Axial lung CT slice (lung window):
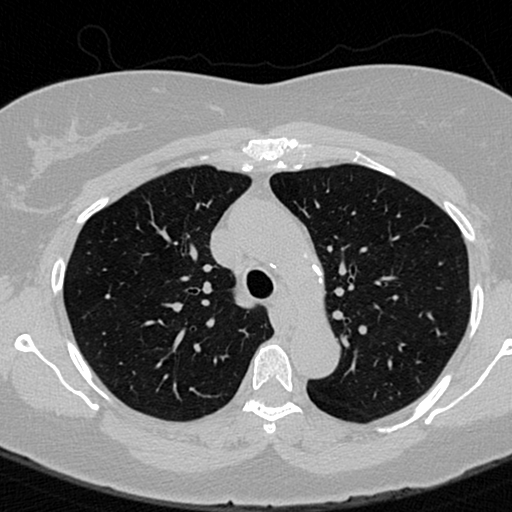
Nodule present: no